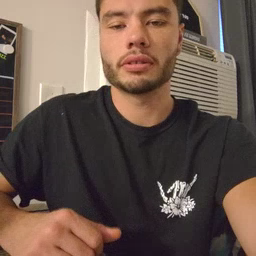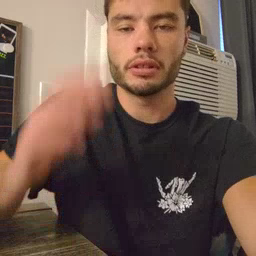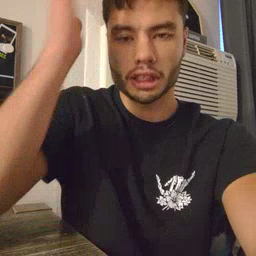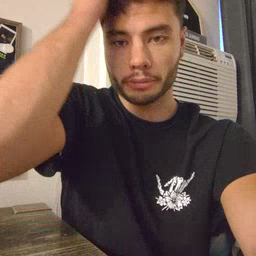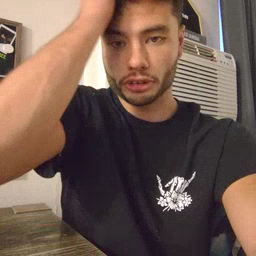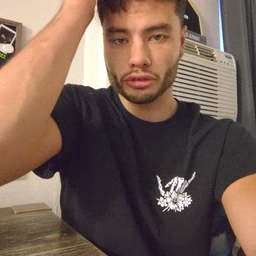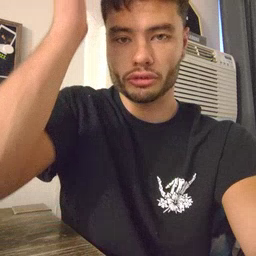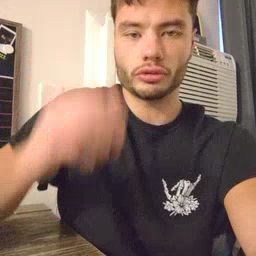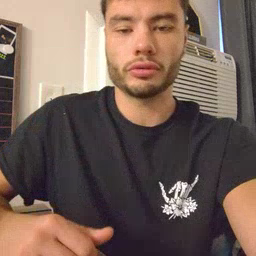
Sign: garbage